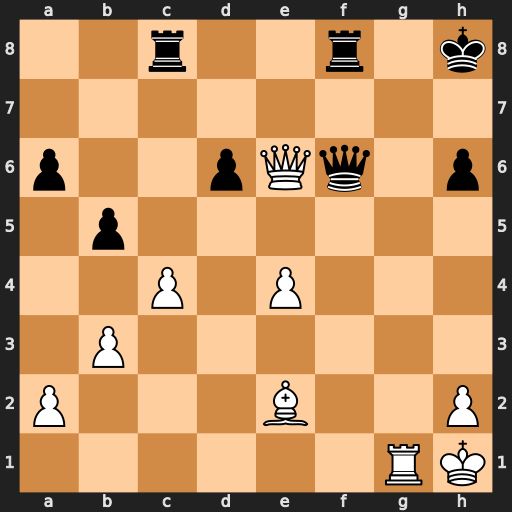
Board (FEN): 2r2r1k/8/p2pQq1p/1p6/2P1P3/1P6/P3B2P/6RK
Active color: w
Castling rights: -
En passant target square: -
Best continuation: Rg8+ Kh7 Qxf6 Rxf6 Rxc8